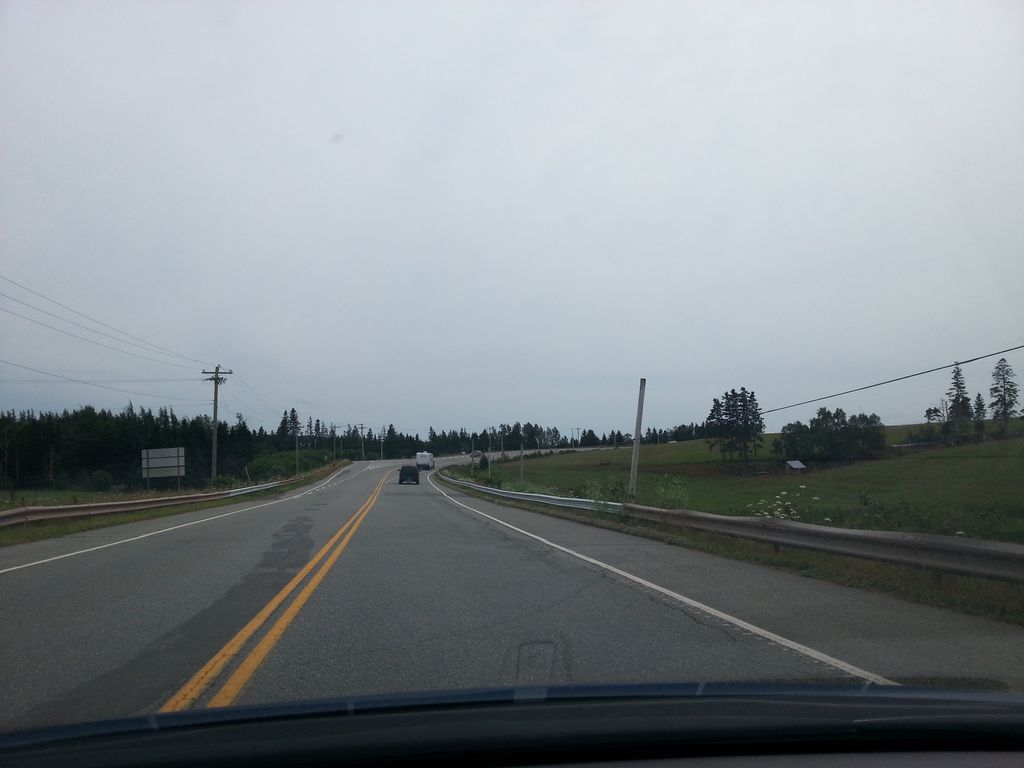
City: charlottetown